Field crop: maize
Growth stage: 2
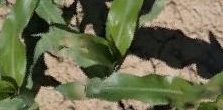
Species: maize